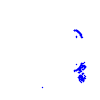
Particle: proton